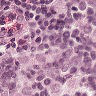
Metastatic tissue present: yes